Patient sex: M
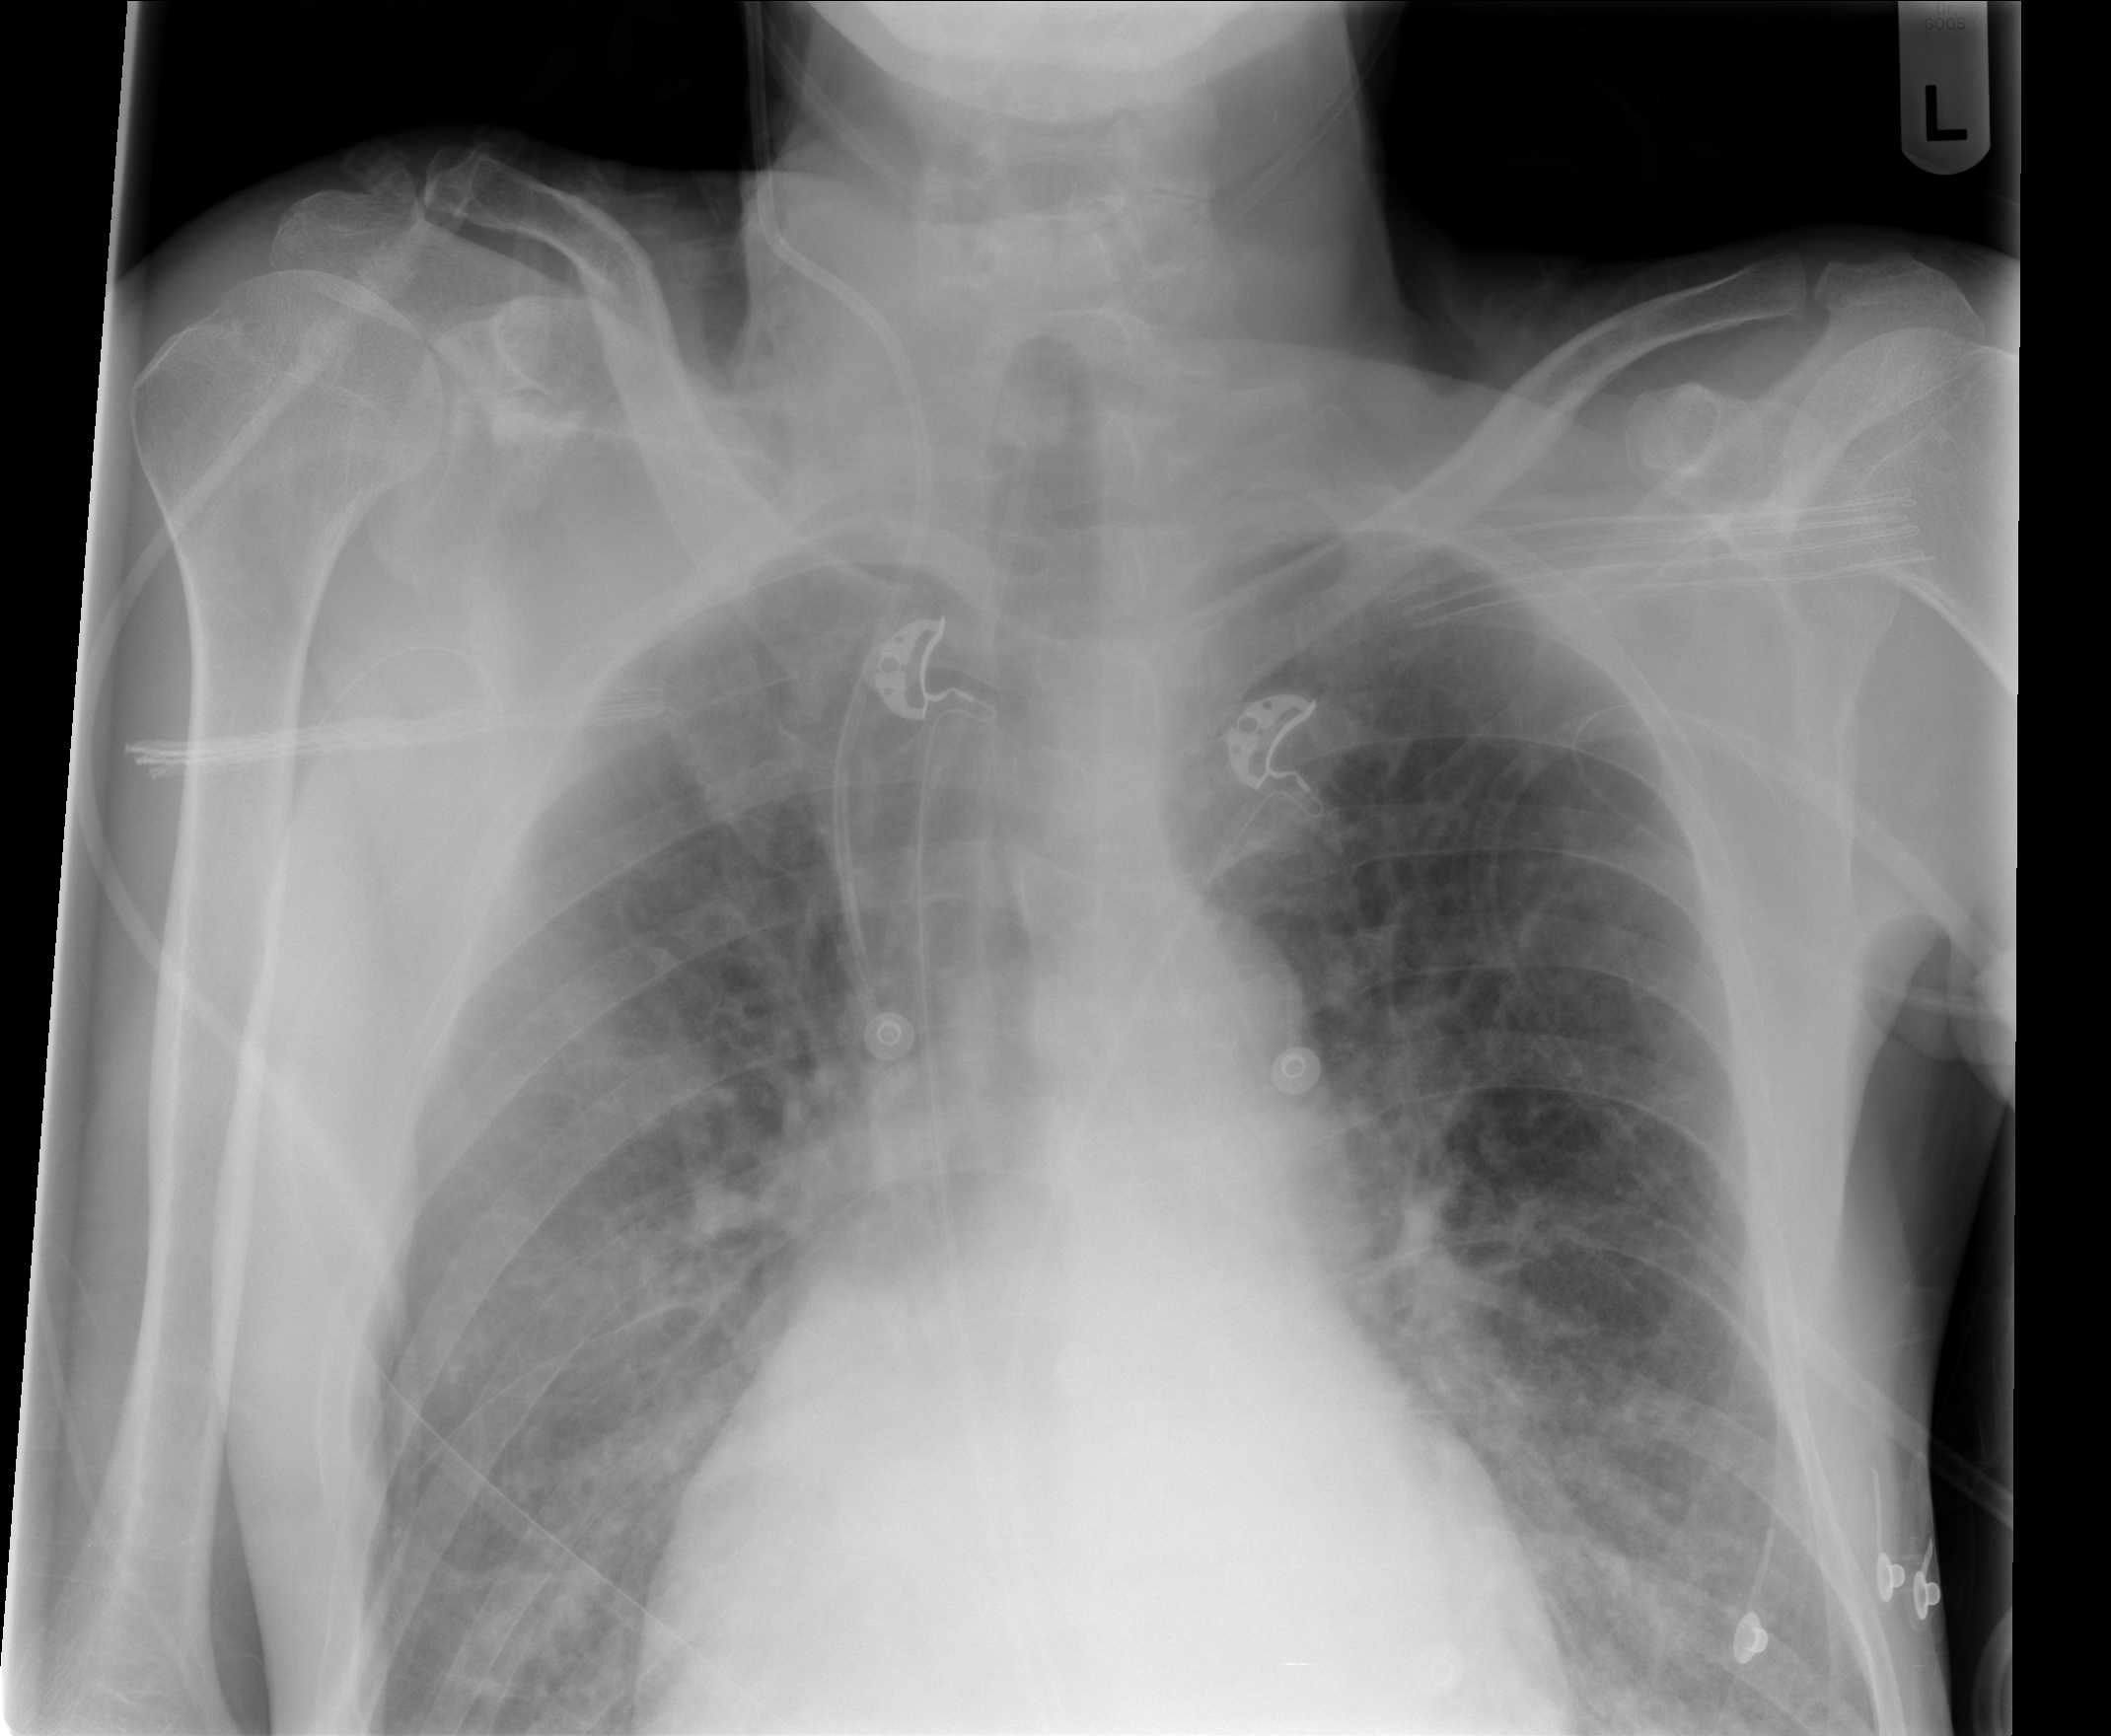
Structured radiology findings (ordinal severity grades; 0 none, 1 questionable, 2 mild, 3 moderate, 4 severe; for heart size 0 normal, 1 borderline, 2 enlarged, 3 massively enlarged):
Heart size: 2
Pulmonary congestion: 2
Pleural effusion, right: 0
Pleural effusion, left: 0
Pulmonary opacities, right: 0
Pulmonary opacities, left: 0
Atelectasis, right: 0
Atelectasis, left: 0